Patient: sex M, age 63
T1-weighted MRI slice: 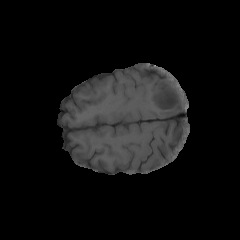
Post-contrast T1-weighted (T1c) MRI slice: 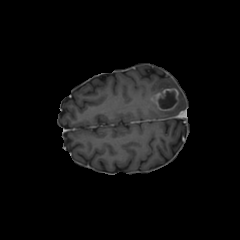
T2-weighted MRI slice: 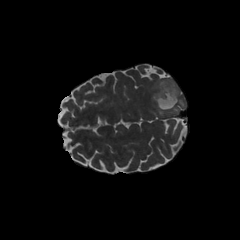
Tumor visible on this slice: yes
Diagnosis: Glioblastoma, IDH-wildtype
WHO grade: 4